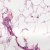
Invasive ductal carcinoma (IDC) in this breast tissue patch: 0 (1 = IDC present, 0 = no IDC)